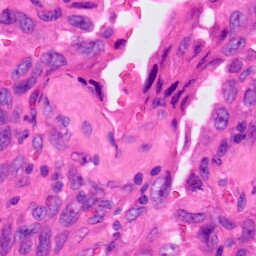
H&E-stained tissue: Lung